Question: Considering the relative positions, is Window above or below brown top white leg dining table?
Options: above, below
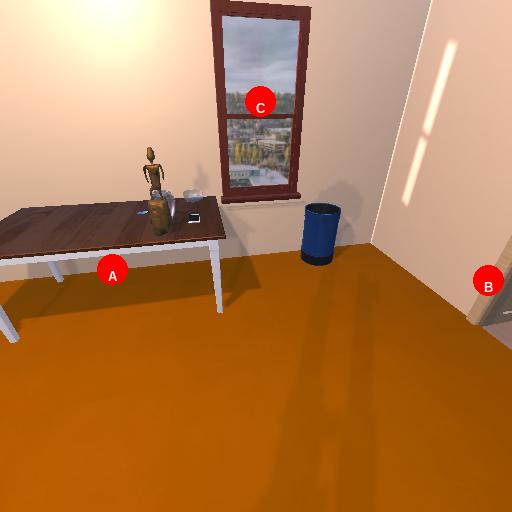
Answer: above